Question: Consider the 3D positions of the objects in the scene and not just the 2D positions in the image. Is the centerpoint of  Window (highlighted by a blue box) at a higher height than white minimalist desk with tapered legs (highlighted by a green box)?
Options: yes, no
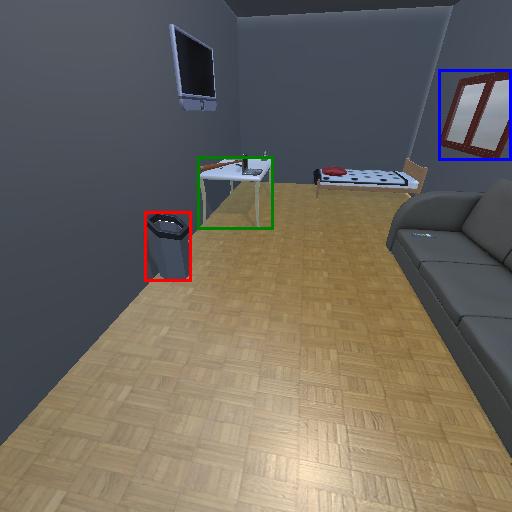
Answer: yes